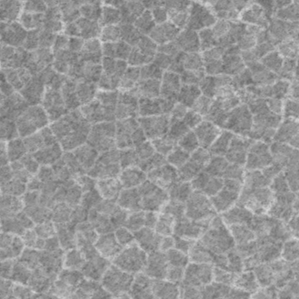
Label: frost